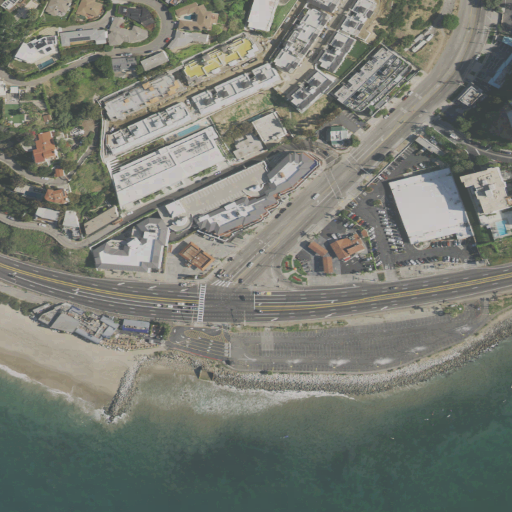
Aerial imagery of valley in California named Santa Ynez Canyon containing high intensity development, medium intensity development, open water, low intensity development, and open development